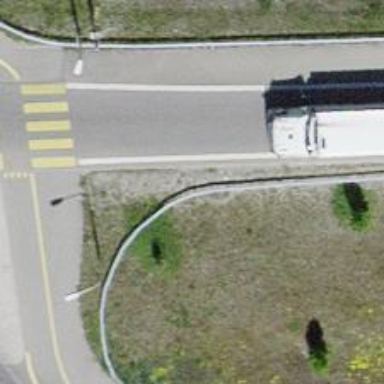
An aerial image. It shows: Guard rail.